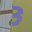
Label: 3